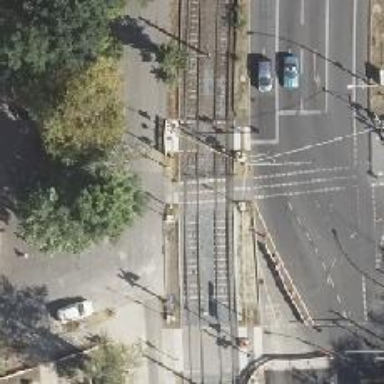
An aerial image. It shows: Tram crossing with traffic signals.